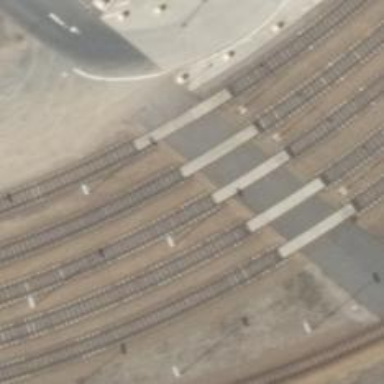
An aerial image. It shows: Railway yard used for servicing trains.